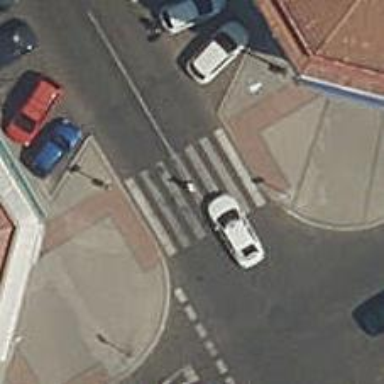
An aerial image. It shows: Uncontrolled zebra crossing on the road.